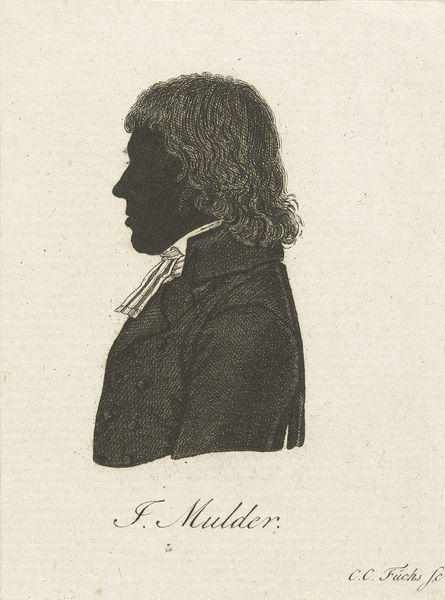
Titel: Silhouetportret van Johannes Mulder
Künstler: Carl Cristiaan Fuchs
Standort: Amsterdam
Institution: Rijksmuseum
Schlagwörter: schwarz, kragen, lang, porträt, signatur, haare, silhouette, büste, oberkörper, fuchs, mulder